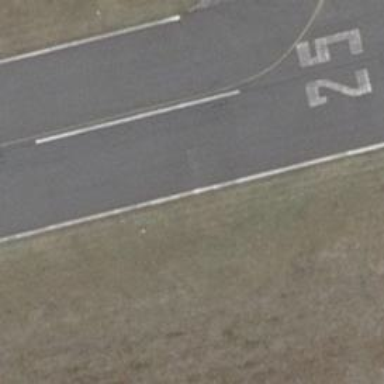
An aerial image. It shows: Aviation light marking the edge of runway.